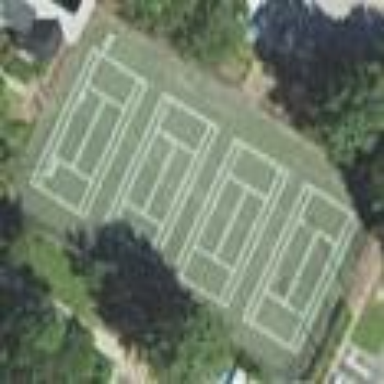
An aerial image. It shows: Tennis court with asphalt surface.